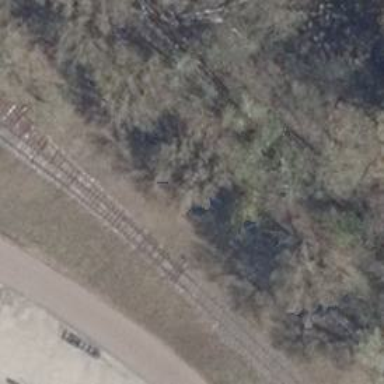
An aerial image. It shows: Railway switch.